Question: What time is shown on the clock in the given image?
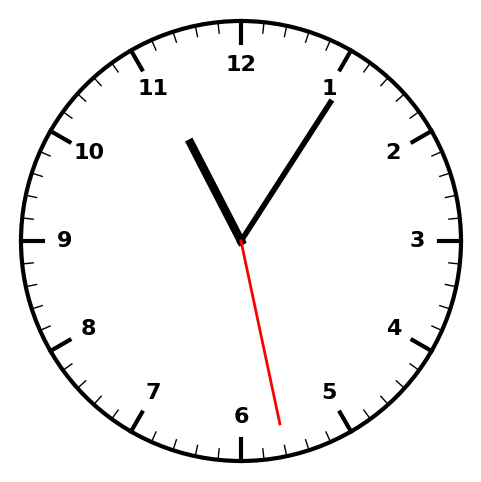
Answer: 11:05:28